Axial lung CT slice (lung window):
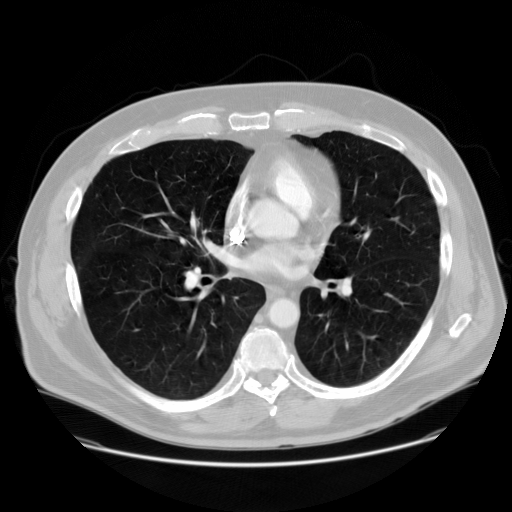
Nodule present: no